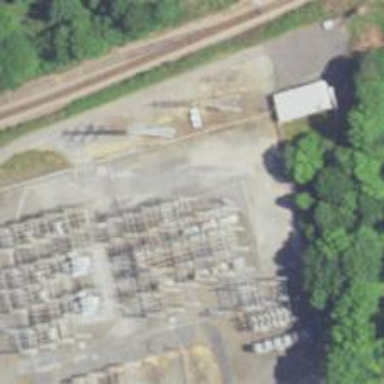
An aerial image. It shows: Switch for power supply.